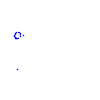
Particle: kaon